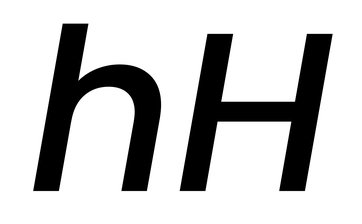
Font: Poppins-MediumItalic